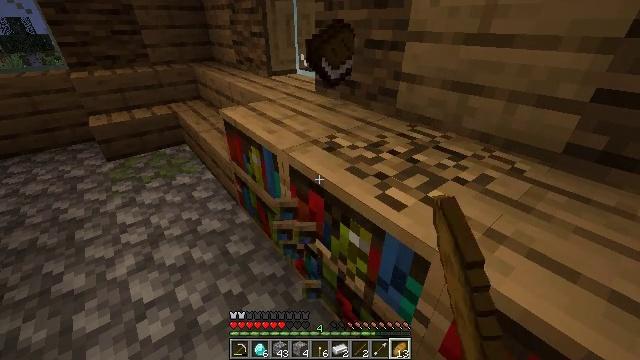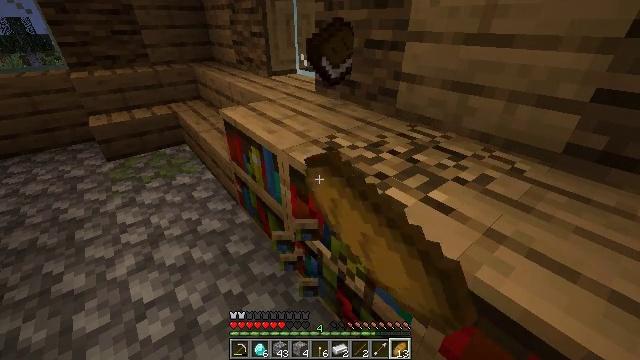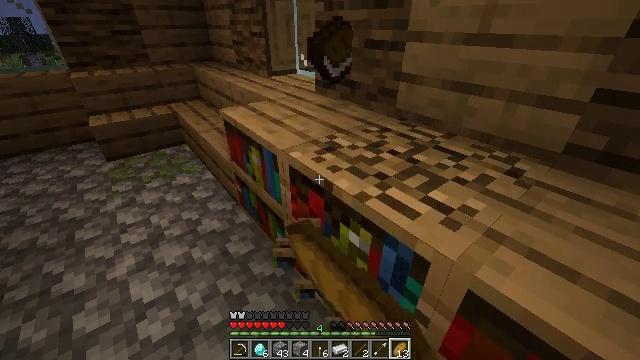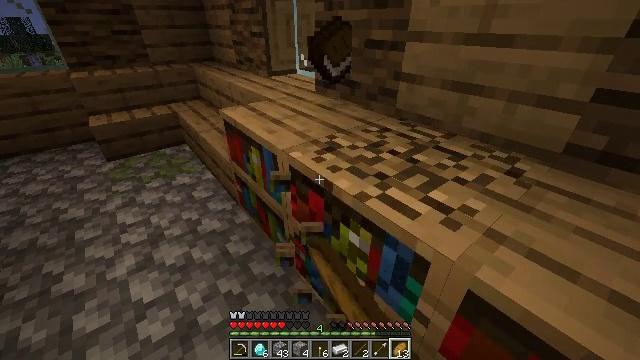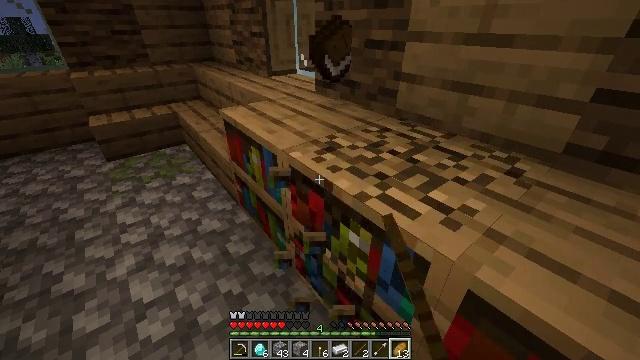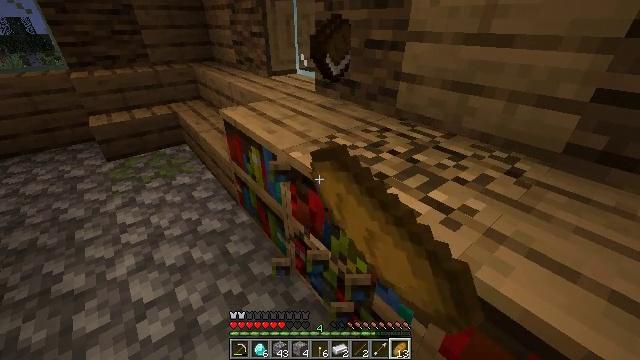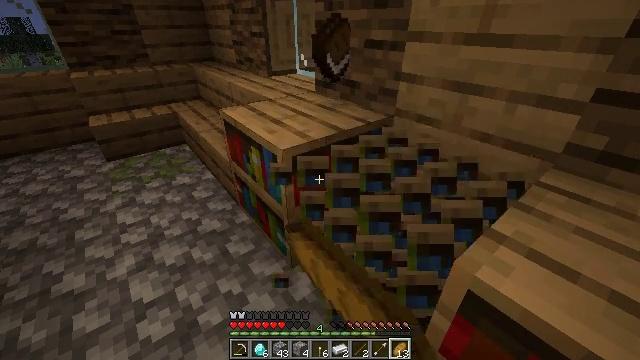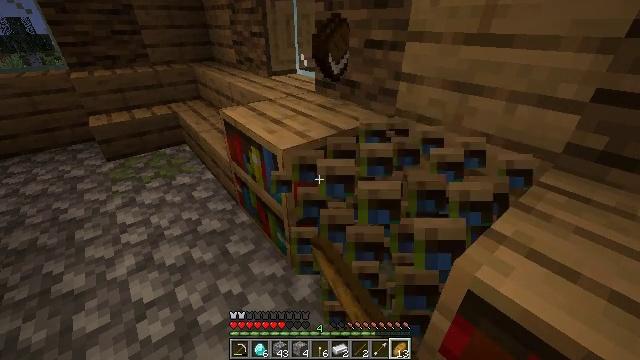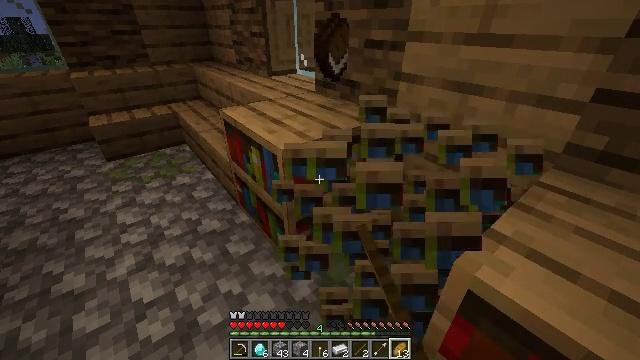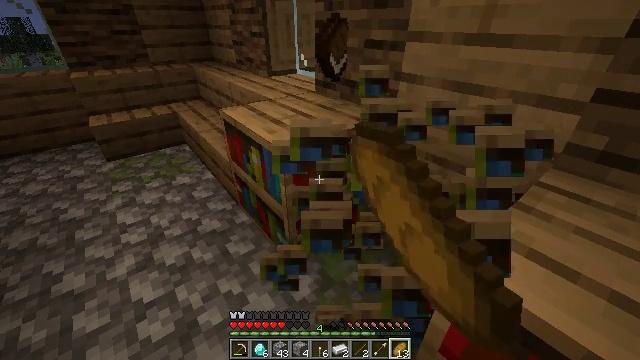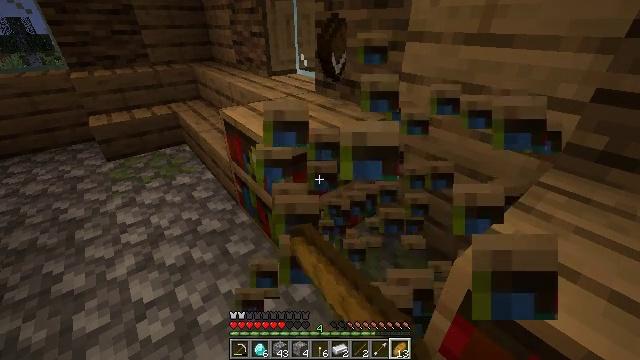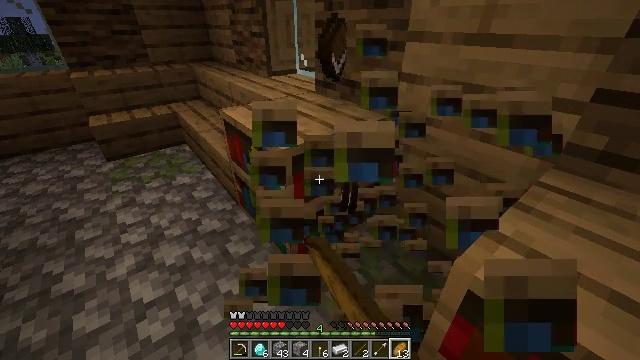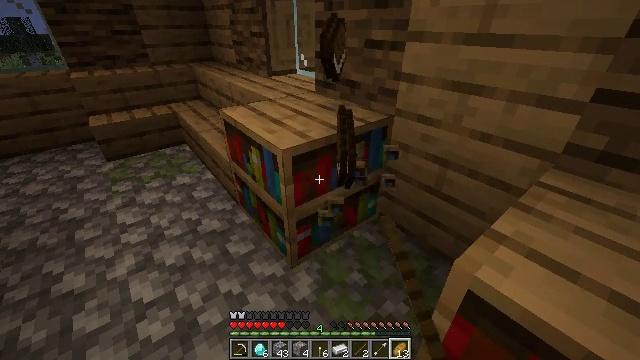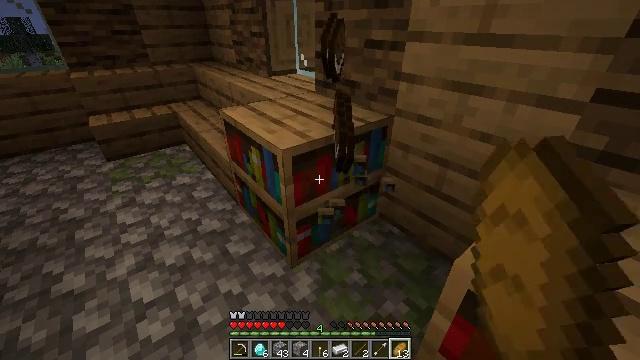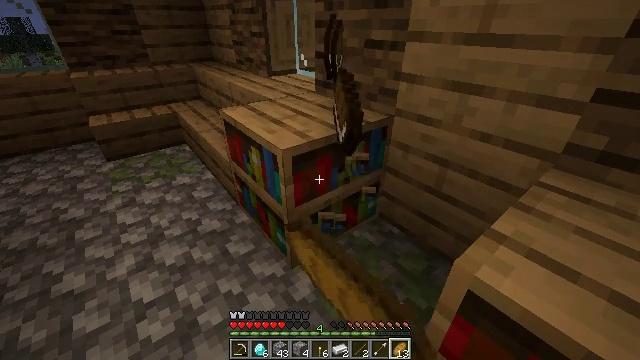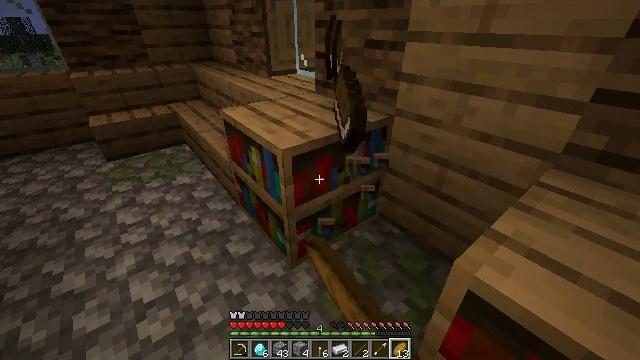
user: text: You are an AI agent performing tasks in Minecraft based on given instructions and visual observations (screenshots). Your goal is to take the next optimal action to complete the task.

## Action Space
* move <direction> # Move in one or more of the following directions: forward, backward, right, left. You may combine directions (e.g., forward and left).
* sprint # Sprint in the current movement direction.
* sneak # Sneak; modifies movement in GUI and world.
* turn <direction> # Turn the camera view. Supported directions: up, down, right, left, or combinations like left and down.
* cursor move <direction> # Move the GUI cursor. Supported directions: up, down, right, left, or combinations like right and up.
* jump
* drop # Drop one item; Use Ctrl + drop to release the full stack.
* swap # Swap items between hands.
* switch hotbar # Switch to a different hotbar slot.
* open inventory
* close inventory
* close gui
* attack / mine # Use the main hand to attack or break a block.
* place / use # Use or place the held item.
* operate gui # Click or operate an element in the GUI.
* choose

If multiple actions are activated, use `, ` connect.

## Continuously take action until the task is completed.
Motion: motion action
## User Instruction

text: Destroy the bookshelf.
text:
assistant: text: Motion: attack / mine
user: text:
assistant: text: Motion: attack / mine
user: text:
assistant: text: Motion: attack / mine
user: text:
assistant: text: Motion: attack / mine
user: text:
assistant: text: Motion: attack / mine
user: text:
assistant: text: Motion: attack / mine
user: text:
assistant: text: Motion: attack / mine
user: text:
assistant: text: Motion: attack / mine
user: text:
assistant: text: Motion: attack / mine
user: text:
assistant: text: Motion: attack / mine
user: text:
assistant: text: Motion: attack / mine
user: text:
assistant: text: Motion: attack / mine
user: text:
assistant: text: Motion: attack / mine
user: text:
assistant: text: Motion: attack / mine
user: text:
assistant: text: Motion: attack / mine
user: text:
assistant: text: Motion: attack / mine
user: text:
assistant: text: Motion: attack / mine
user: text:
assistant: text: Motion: attack / mine
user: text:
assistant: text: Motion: attack / mine
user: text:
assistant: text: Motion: attack / mine
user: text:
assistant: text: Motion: attack / mine
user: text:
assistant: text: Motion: attack / mine
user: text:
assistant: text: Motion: attack / mine
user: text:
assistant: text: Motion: attack / mine
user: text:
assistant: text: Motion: attack / mine
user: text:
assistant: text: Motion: turn left, attack / mine
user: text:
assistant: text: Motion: attack / mine
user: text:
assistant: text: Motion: attack / mine
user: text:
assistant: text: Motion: attack / mine
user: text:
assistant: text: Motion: attack / mine